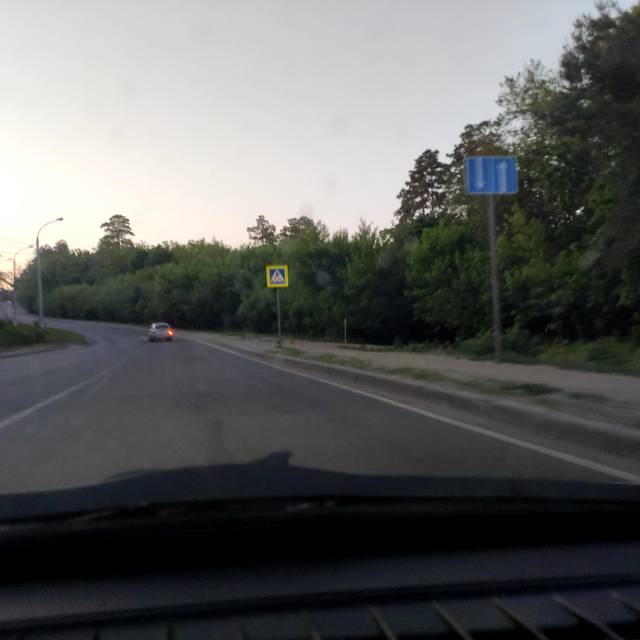
Region: Russia
Coordinates: 53.494, 49.291